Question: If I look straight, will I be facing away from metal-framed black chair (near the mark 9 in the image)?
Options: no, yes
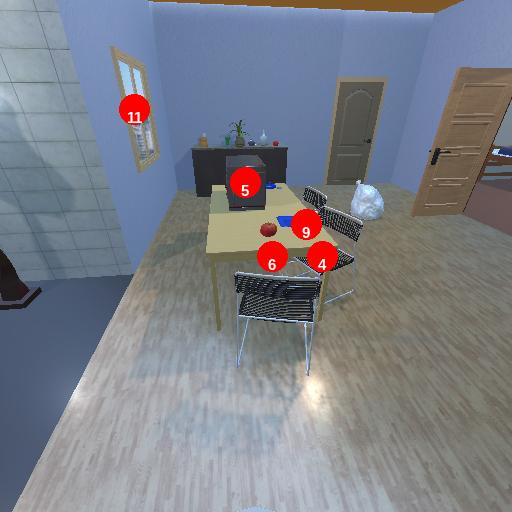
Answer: no